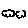
Label: cloud